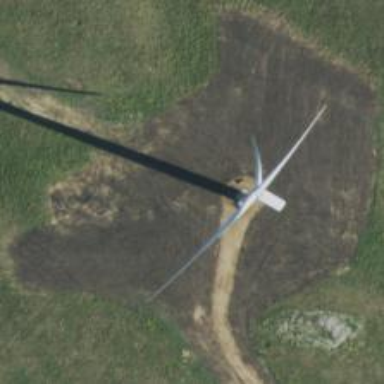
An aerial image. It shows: Wind generator in the form of horizontal axis wind turbine.